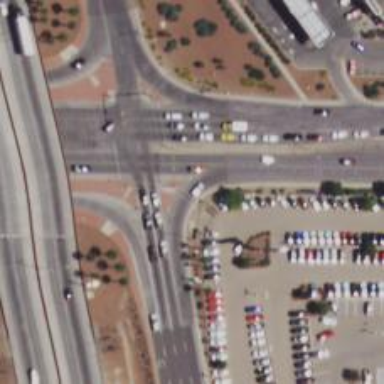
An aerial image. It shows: Frontage road that is classified as secondary link.